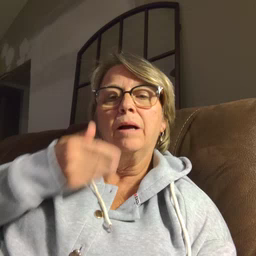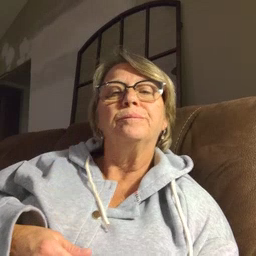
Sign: pizza